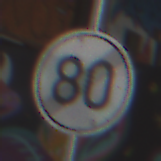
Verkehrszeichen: EndeGeschwindigkeit80
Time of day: Midday
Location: Roofed (Special)
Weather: Overcast
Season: NotSpecified
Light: Natural